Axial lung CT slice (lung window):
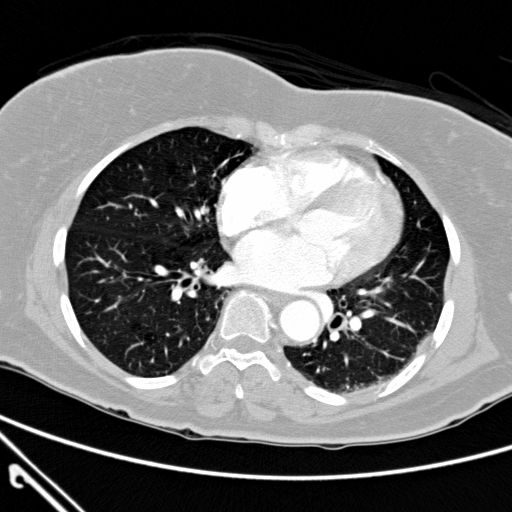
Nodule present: no